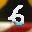
Label: 6